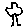
Label: tree